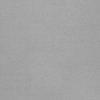
Atmospheric dust classification: dusty